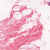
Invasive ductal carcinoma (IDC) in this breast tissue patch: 0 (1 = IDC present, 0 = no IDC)